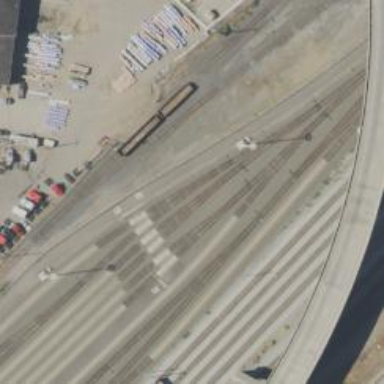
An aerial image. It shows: Railway yard.